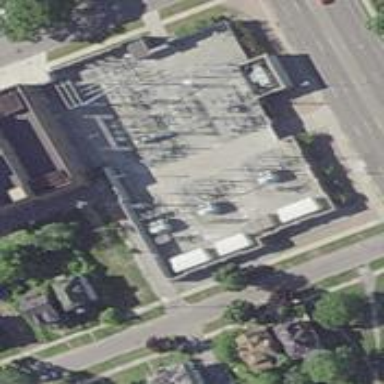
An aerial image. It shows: Power pole.